Interaction volume radius: 5 \u00c5
Interaction volume height: 10 \u00c5
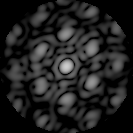
Disorder parameter: 0.4389